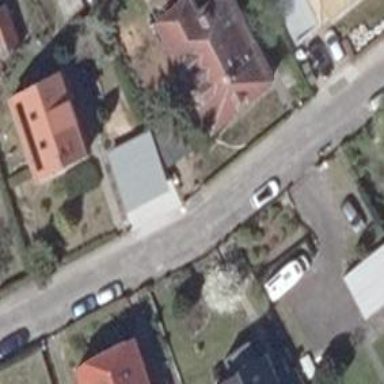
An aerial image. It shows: Residential road with asphalt surface. Sidewalk is present on the left side.